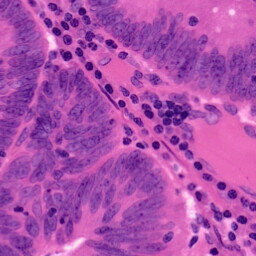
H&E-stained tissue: Colon